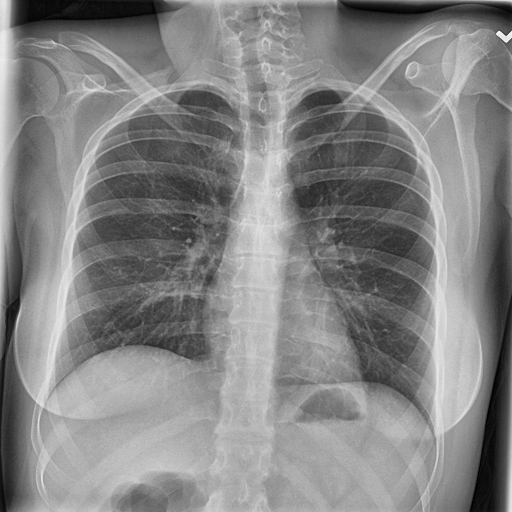
Finding: NORMAL